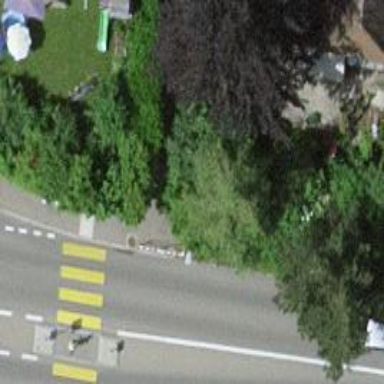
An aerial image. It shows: Paved footway.